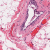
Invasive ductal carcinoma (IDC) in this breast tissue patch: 0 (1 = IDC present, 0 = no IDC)